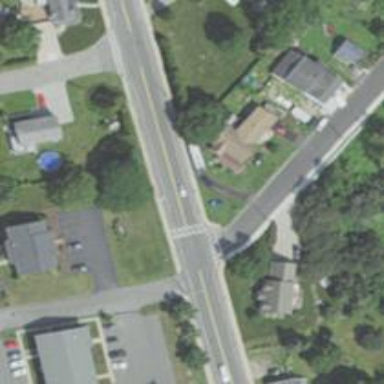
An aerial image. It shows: Stop road.